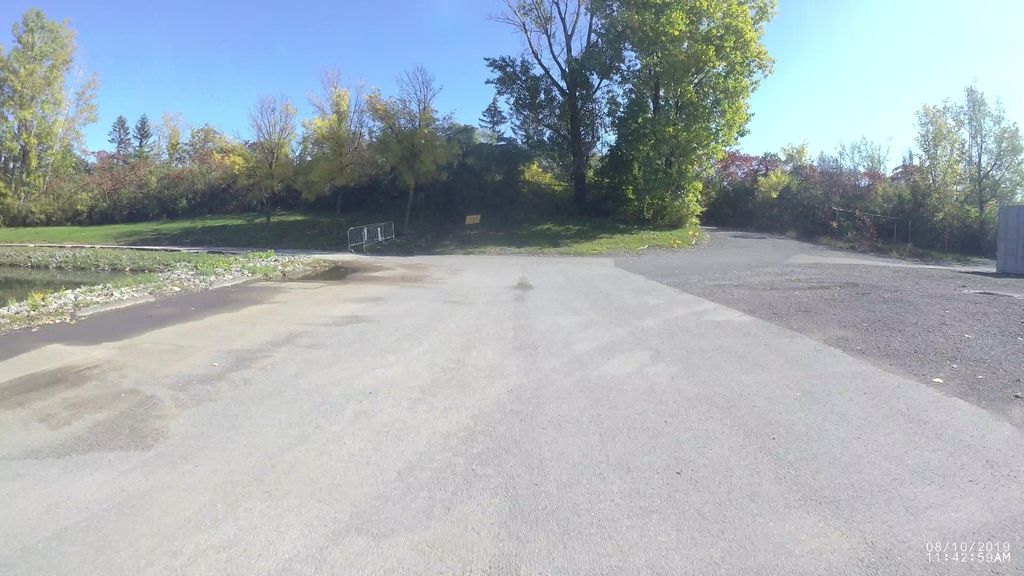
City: montreal